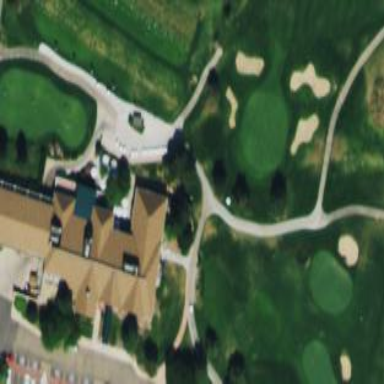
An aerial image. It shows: Clubhouse building associated with golf course.